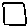
Label: square